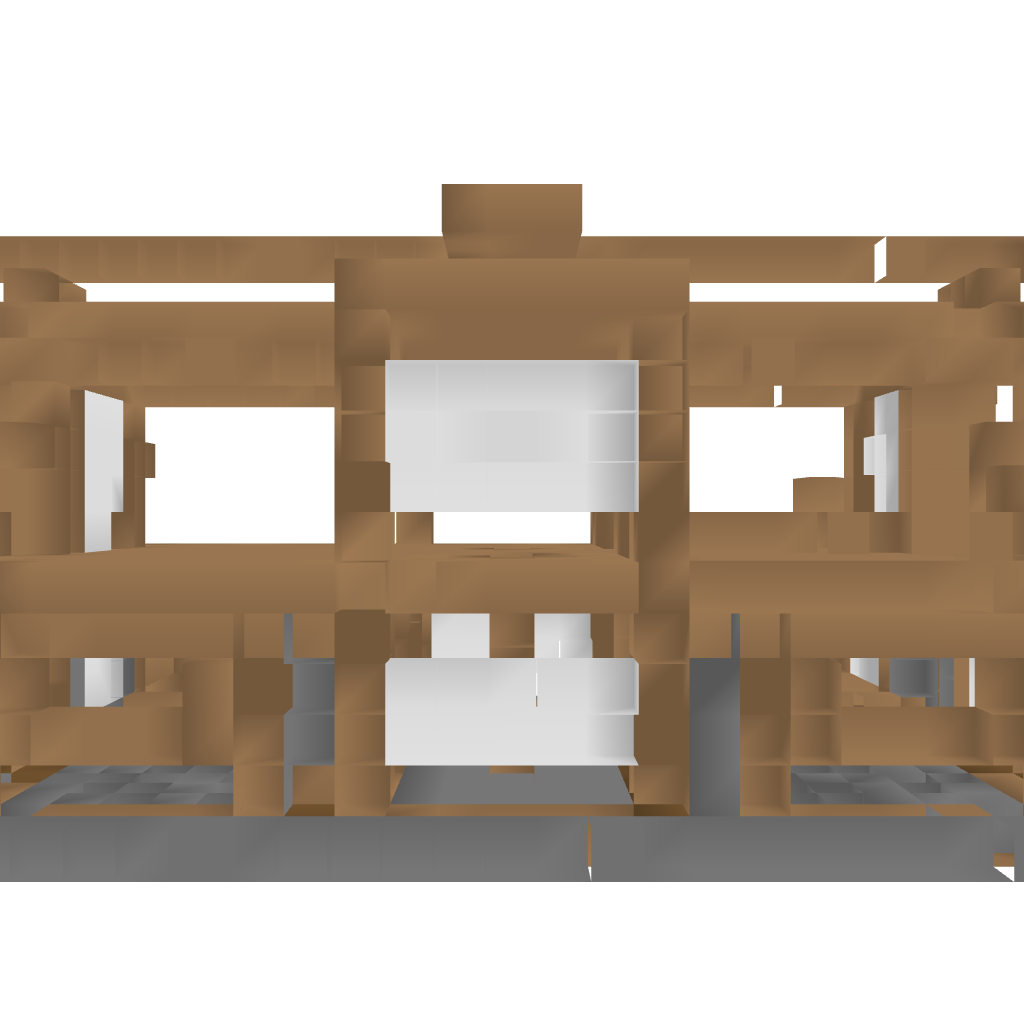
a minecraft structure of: Rustic Barn good quality